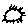
Label: sun